Field crop: tomato
Growth stage: 2
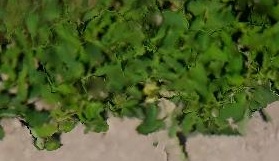
Species: tomato